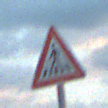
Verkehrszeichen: FussgaengerueberwegRechts
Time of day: SunriseSunset
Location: Outdoor (Beach)
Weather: PartlyCloudy
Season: NotSpecified
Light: Natural